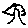
Label: tree